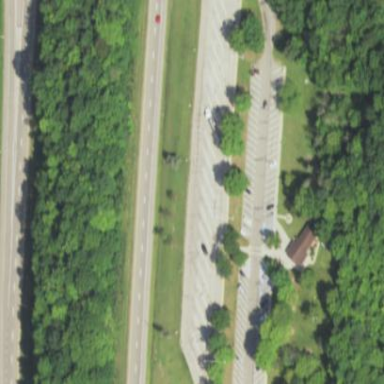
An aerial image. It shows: Rest area on the road.